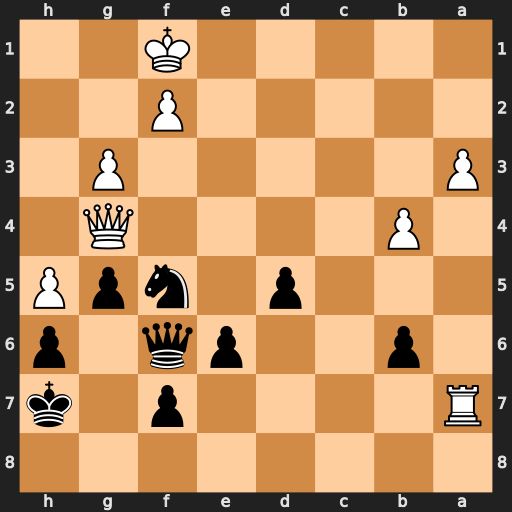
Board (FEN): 8/R4p1k/1p2pq1p/3p1npP/1P4Q1/P5P1/5P2/5K2
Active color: b
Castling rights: -
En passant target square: -
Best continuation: Ne3+ Ke2 Nxg4